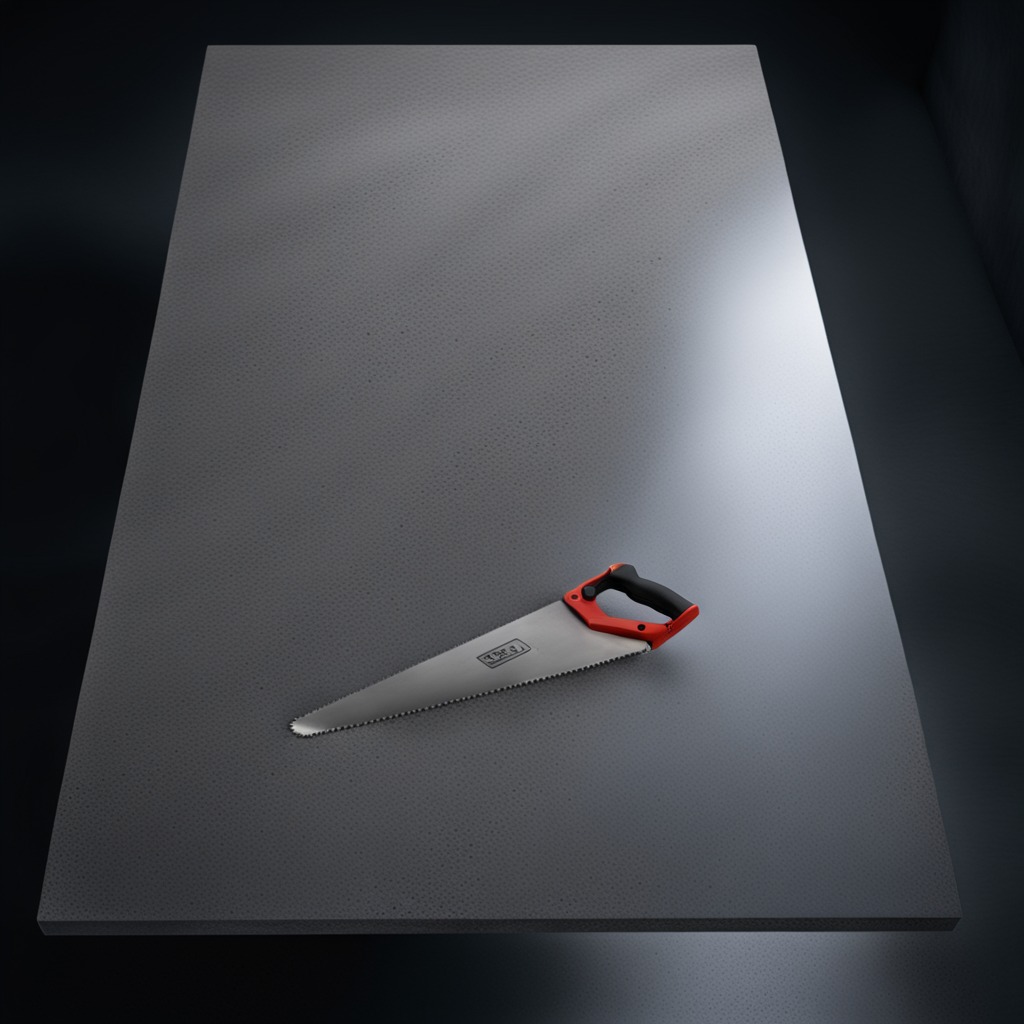
A metal saw is lying on a clean granite table inside a workshop at night.